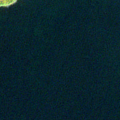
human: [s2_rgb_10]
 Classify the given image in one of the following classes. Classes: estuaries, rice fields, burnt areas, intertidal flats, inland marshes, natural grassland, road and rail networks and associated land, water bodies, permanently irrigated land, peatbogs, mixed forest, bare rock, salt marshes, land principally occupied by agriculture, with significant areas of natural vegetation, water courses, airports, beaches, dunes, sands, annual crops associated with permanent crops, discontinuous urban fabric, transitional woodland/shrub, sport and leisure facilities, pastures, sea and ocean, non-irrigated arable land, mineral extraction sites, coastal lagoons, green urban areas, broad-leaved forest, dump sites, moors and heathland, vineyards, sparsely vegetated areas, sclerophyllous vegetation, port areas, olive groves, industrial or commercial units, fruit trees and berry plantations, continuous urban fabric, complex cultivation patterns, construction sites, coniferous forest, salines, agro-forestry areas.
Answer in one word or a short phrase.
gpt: mixed forest, sea and ocean